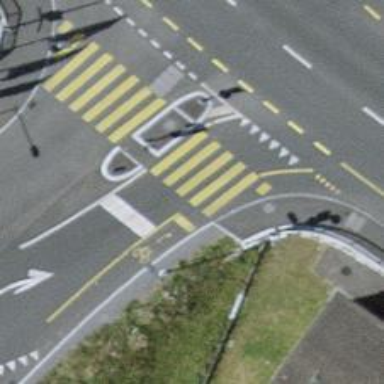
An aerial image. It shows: Footway that serves as traffic island.